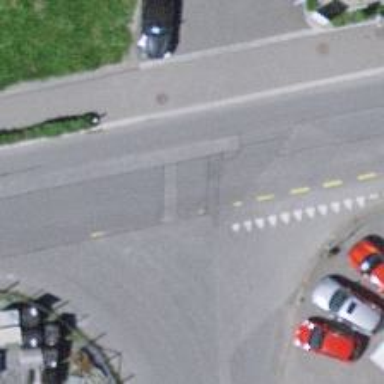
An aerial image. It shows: Unclassified road with asphalt surface. There is designated cycle lane on the left.